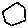
Label: hexagon